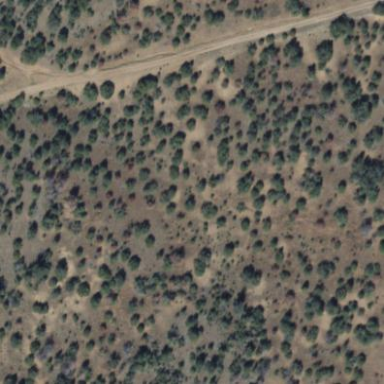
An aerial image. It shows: Area covered in scrub vegetation.